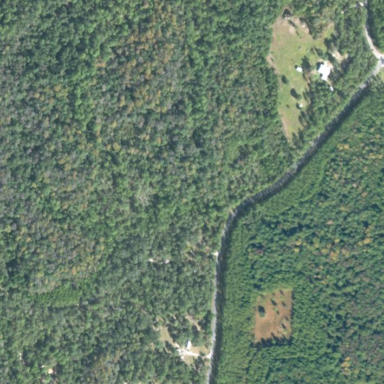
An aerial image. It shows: Mixed leaf woodland.